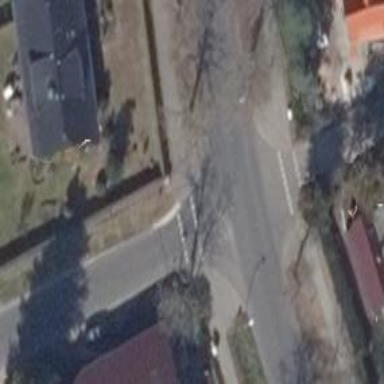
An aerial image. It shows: Road with "give way" sign.